Interaction volume radius: 5 \u00c5
Interaction volume height: 45 \u00c5
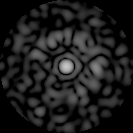
Disorder parameter: 0.8023